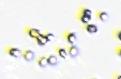
Label: Phaeocystis